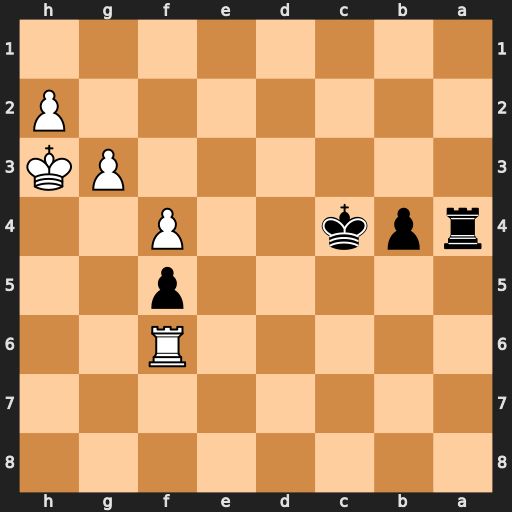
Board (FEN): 8/8/5R2/5p2/rpk2P2/6PK/7P/8
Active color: b
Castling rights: -
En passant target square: -
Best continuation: b3 Rc6+ Kd3